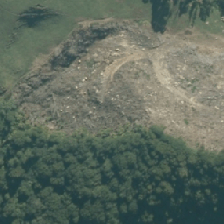
Land cover: harvested_forest